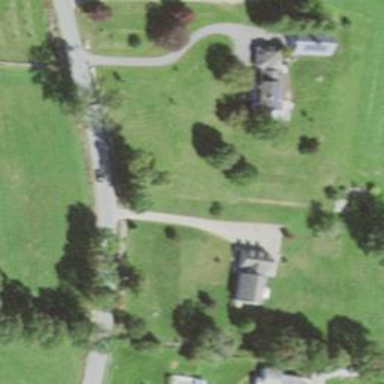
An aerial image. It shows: Residential driveway used as service road.